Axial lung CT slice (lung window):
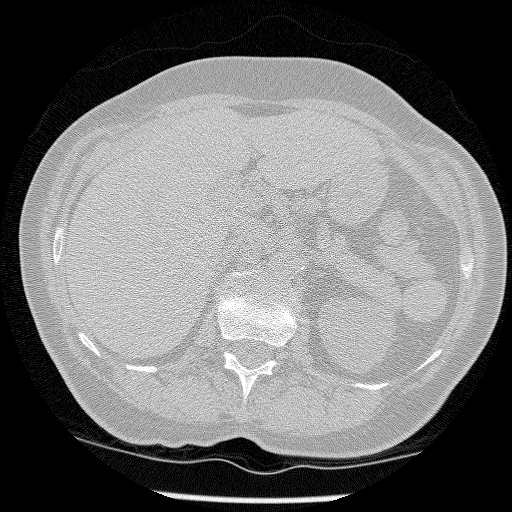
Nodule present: no